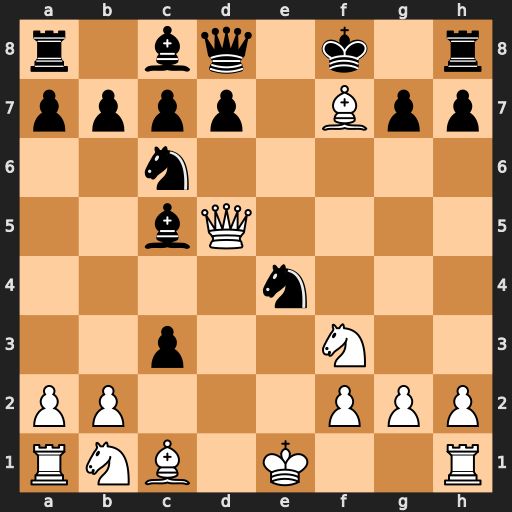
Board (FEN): r1bq1k1r/pppp1Bpp/2n5/2bQ4/4n3/2p2N2/PP3PPP/RNB1K2R
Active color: w
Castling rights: KQ
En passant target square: -
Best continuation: Qxe4 cxb2 Bxb2